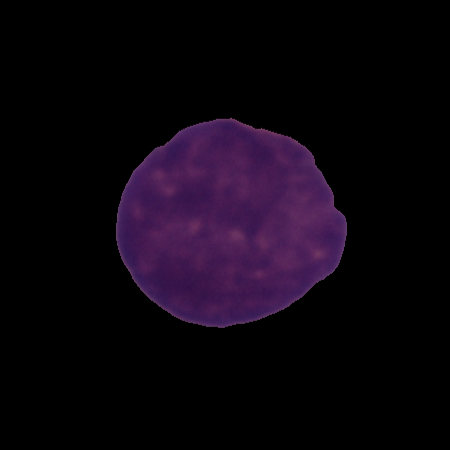
Label: cancer